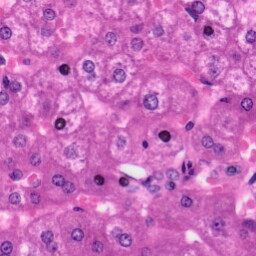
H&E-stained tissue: Liver